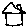
Label: house